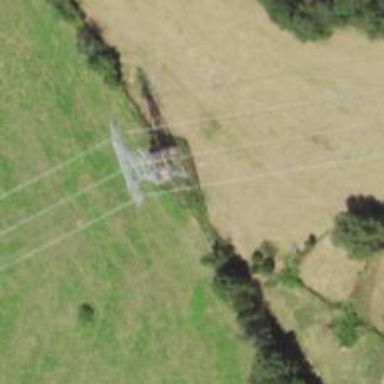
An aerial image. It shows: Power tower.